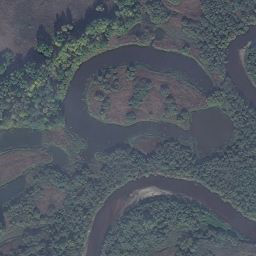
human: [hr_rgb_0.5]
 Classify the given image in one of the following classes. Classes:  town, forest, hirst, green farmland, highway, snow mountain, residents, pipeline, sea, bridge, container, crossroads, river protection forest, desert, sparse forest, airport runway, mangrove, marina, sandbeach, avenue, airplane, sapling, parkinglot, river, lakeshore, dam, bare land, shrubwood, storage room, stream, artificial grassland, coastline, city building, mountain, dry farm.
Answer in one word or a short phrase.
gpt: river